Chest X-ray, PA view. Patient: 51 years old, sex F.
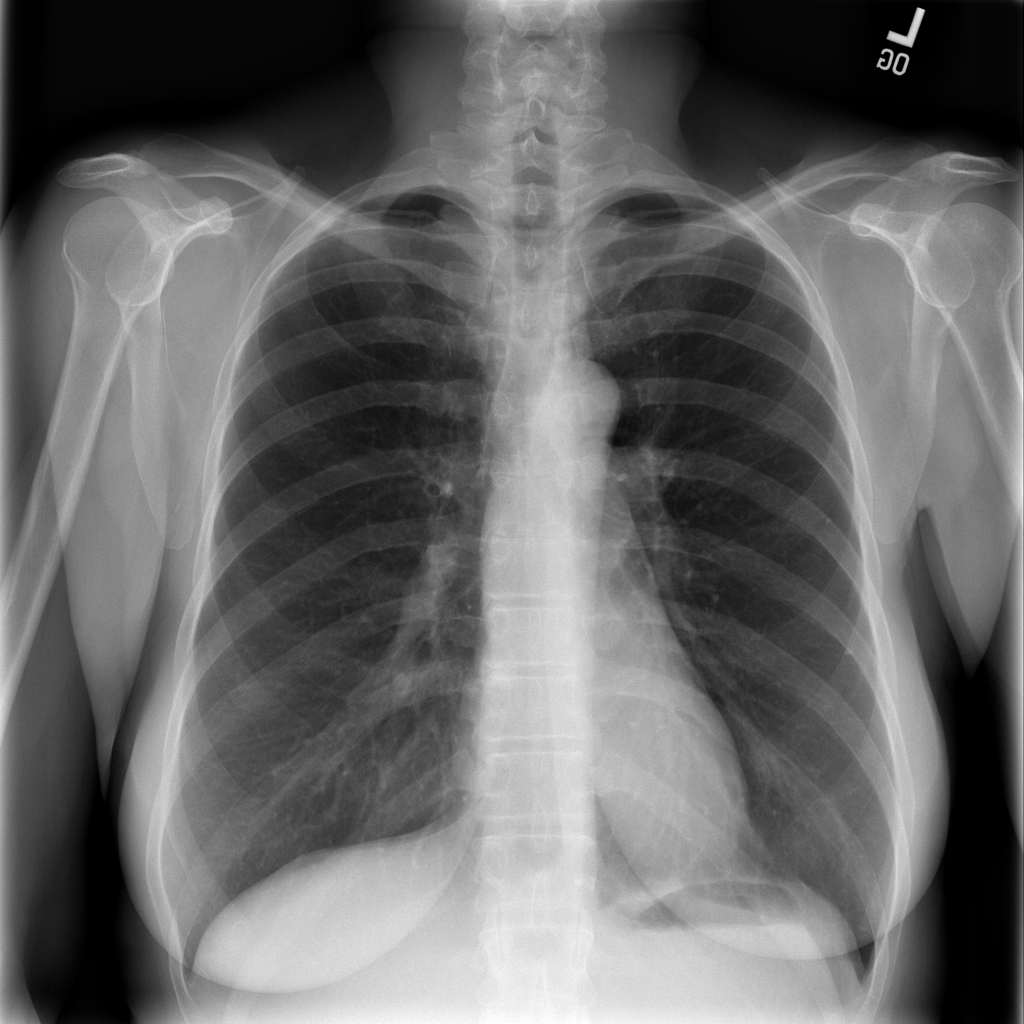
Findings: No Finding